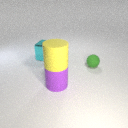
large yellow rubber cylinder above large purple rubber cylinder